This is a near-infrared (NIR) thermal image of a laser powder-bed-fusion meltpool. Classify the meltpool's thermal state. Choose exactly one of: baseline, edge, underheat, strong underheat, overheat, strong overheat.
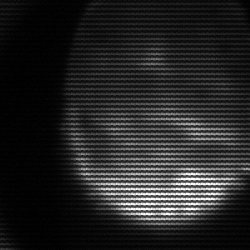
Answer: edge